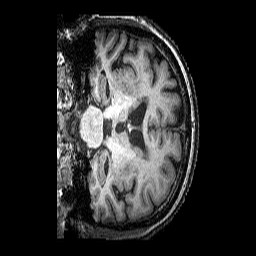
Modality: T1w
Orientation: coronal
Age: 75
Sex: female
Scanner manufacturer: siemens
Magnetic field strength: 3 T
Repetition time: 2.25 s
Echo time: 0.00452 s